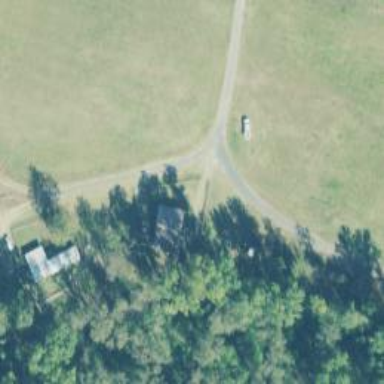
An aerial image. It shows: Driveway.